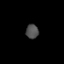
Tissue: prostate
Cell type: Fibroblasts
Senescence score: 0.7015
Nuclear area (px): 179
Mean DAPI intensity: 78.089